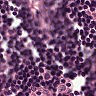
Metastatic tissue present: no